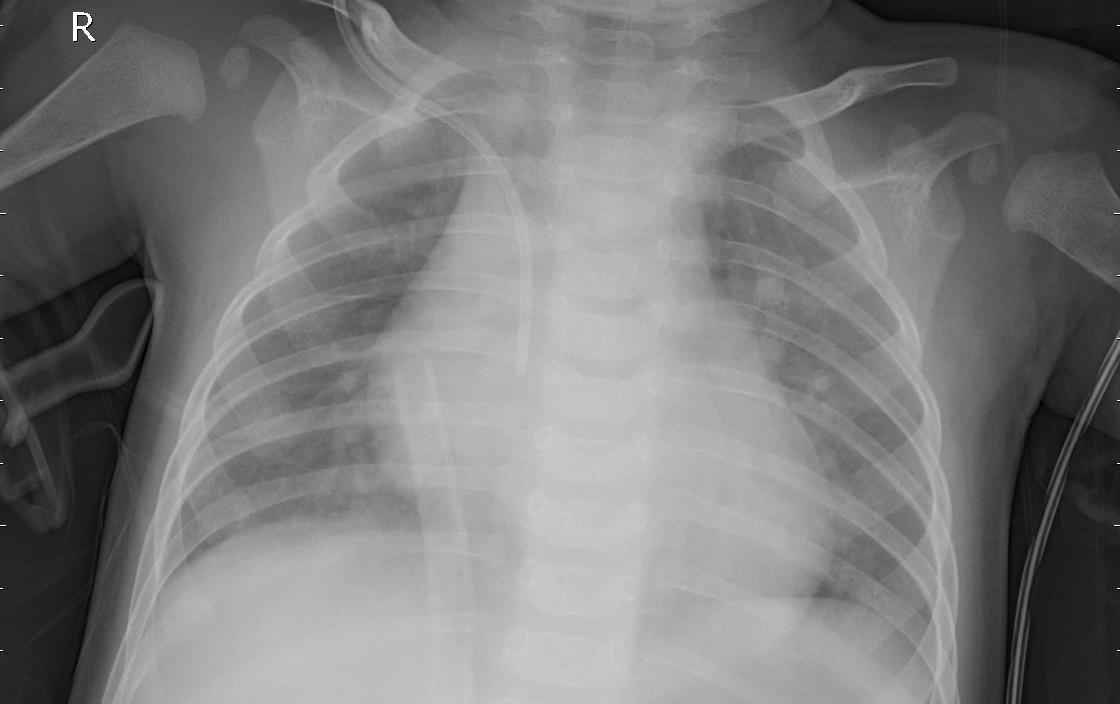
Diagnosis: PNEUMONIA